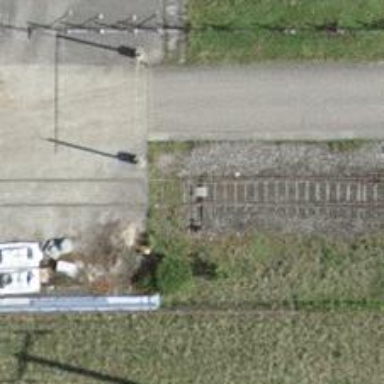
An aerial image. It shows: Railway switch.